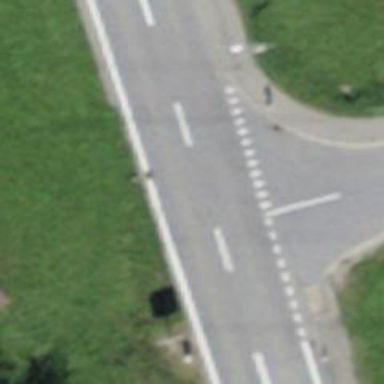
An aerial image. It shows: Secondary road with asphalt surface.